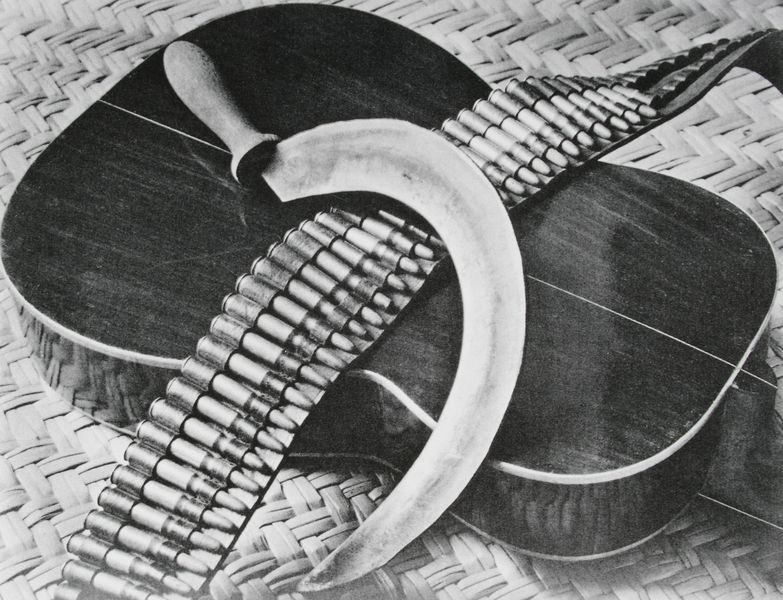
Titel: Sickle, Cartridge Belt, and Guitar
Künstler: Tina Modotti
Institution: (Privatsammlung)
Schlagwörter: weiß, grau, schwarz, symbol, gürtel, messer, tod, bild, weide, gitarre, musik, stilleben, fahne, modern, gewalt, korb, metall, foto, fotografie, photographie, geflecht, schwarz weiss, sichel, revolution, waffen, widerstand, waffe, kugeln, bast, photo, korpus, weidengeflecht, geflochten, bambus, gewebe, mort, fotographie, sense, matte, munition, flechtwerk, ceinture, dessin, mexiko, strohmatte, sozialismus, paille, materialien, vanite, südamerika, noir et blanc, arme, guerre, patronengürtel, instrumen, musique, kuba, mexique, contemporain, russie, patronen, hommage, bastmatte, matiere, communiste, gewehrkugeln, girtarre, gitarrenrücken, guitar, instrumennt, léonard de vinci, superposition, surrealiste, maxiko, gwalt, balle, cuba, guitare, munitions, tissage, wiederstand, mg, guitarre, photot, comunisme, belles, balles, faucille, rmunition, handsense, carftouches